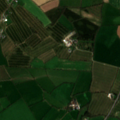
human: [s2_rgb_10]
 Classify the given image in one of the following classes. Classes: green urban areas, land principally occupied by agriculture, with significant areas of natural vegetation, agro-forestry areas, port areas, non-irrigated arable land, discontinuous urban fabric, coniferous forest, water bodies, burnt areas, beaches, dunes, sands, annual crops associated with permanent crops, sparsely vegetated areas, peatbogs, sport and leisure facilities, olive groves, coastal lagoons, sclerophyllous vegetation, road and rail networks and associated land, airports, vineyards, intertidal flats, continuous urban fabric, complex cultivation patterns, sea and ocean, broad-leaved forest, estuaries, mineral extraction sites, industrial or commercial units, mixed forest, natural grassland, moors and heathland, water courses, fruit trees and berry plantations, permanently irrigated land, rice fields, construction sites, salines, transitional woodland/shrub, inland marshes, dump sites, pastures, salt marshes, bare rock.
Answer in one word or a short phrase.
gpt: non-irrigated arable land, pastures, transitional woodland/shrub